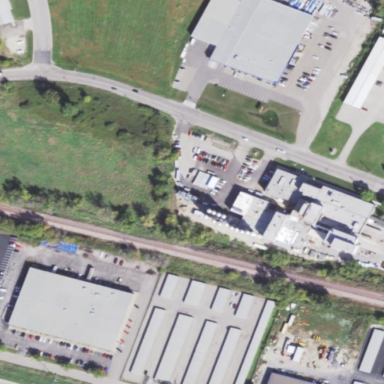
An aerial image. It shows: Industrial area.